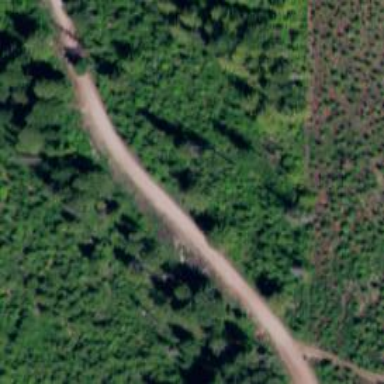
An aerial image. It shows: Unclassified road used for Nordic skiing.